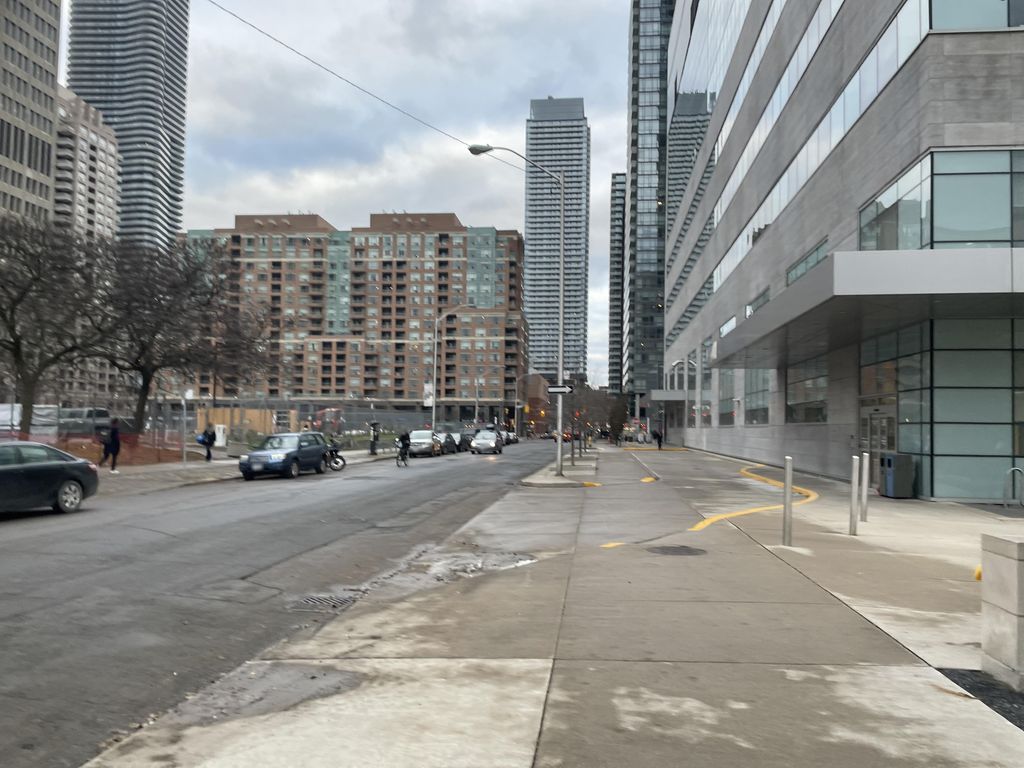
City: toronto